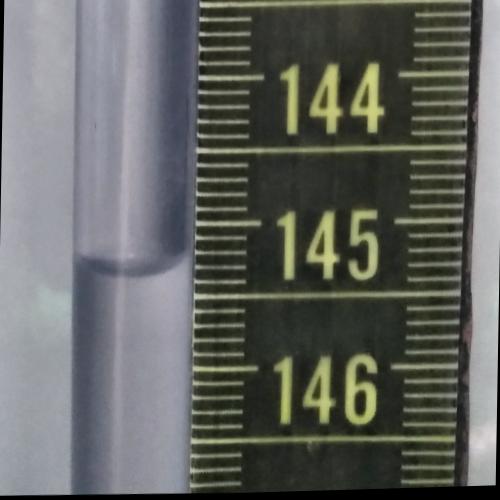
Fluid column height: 145.3 cm